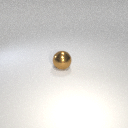
large brown metal sphere